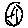
Label: smiley face